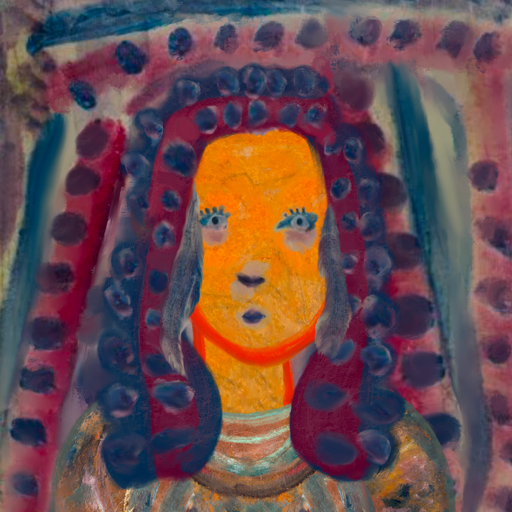
Background: HillGirl, Head And Neck Front: Sisters, Face Front: Hill_Girl, Bust: Boggyland, Hair Front: Hill_Girl, Head Accessory: Blank, Second Necklace: Blank, Necklace: Blank, Baby: Blank